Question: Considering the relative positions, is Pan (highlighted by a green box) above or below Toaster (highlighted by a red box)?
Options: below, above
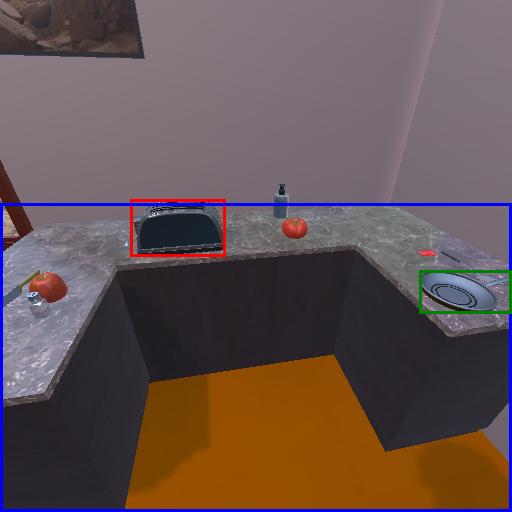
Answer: below